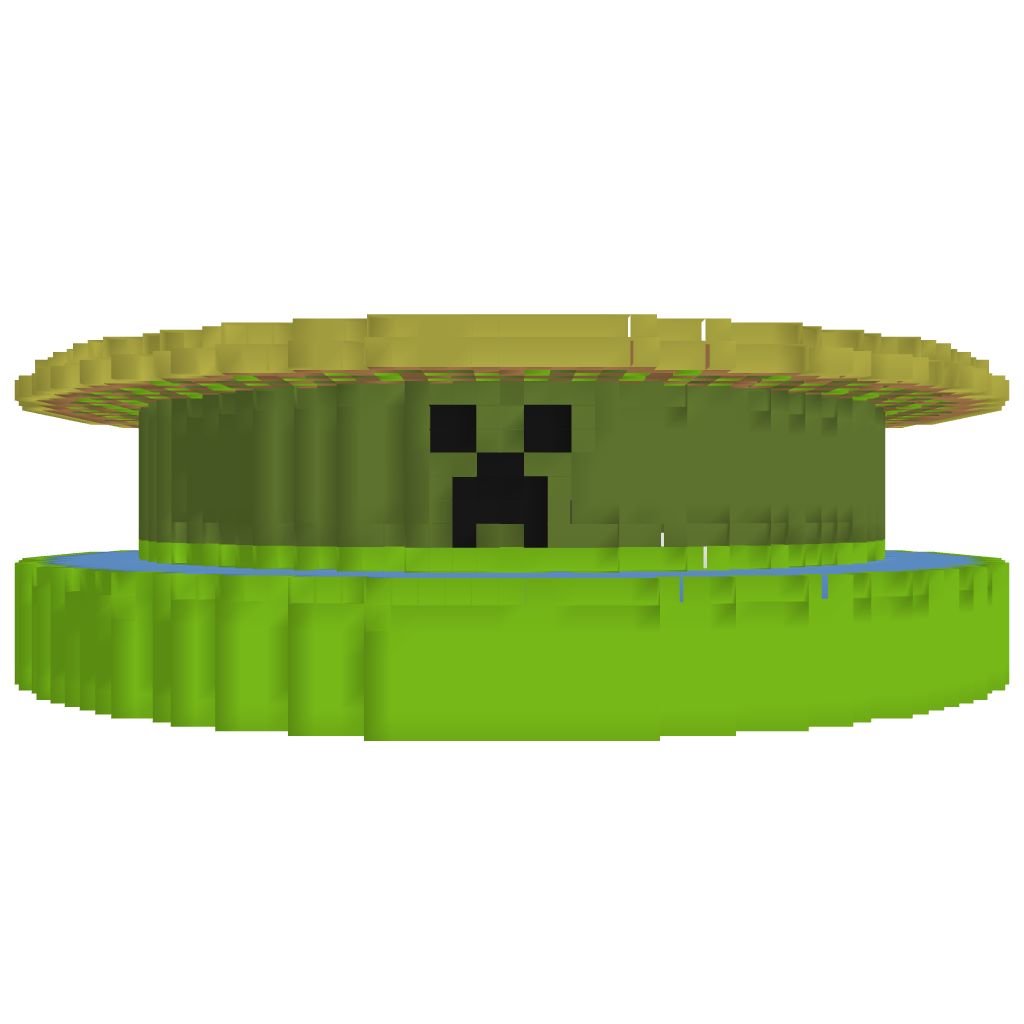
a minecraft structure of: Creeper Spleef